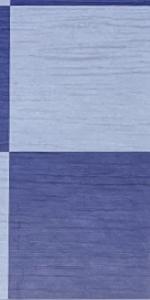
Label: Empty